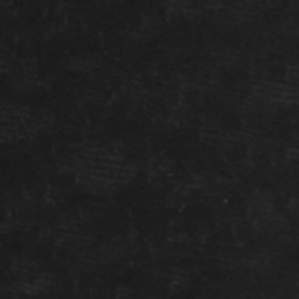
Label: frost